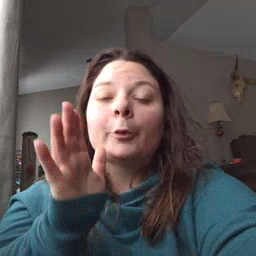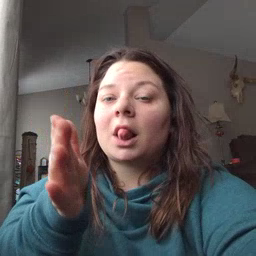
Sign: will